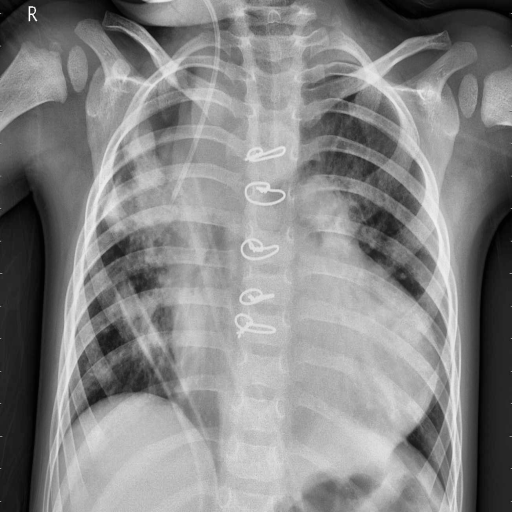
Finding: PNEUMONIA